Interaction volume radius: 5 \u00c5
Interaction volume height: 20 \u00c5
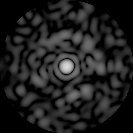
Disorder parameter: 0.8339